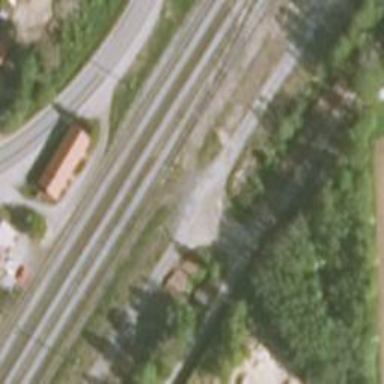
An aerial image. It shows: Railway signal.